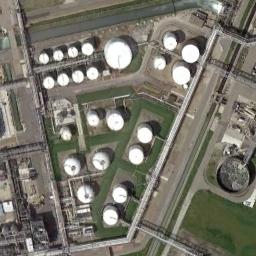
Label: storage_tank